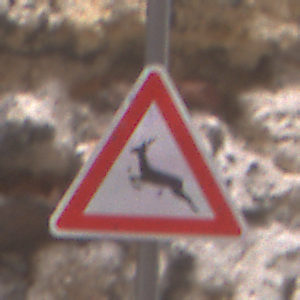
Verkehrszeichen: WildwechselRechts
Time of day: Midday
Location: Outdoor (Urban)
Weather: PartlyCloudy
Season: NotSpecified
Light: Natural